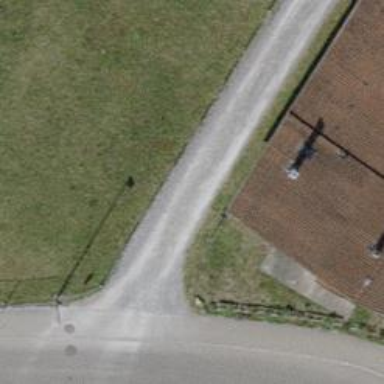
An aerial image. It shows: Residential road with compacted surface.